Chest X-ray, AP view. Patient: 77 years old, sex F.
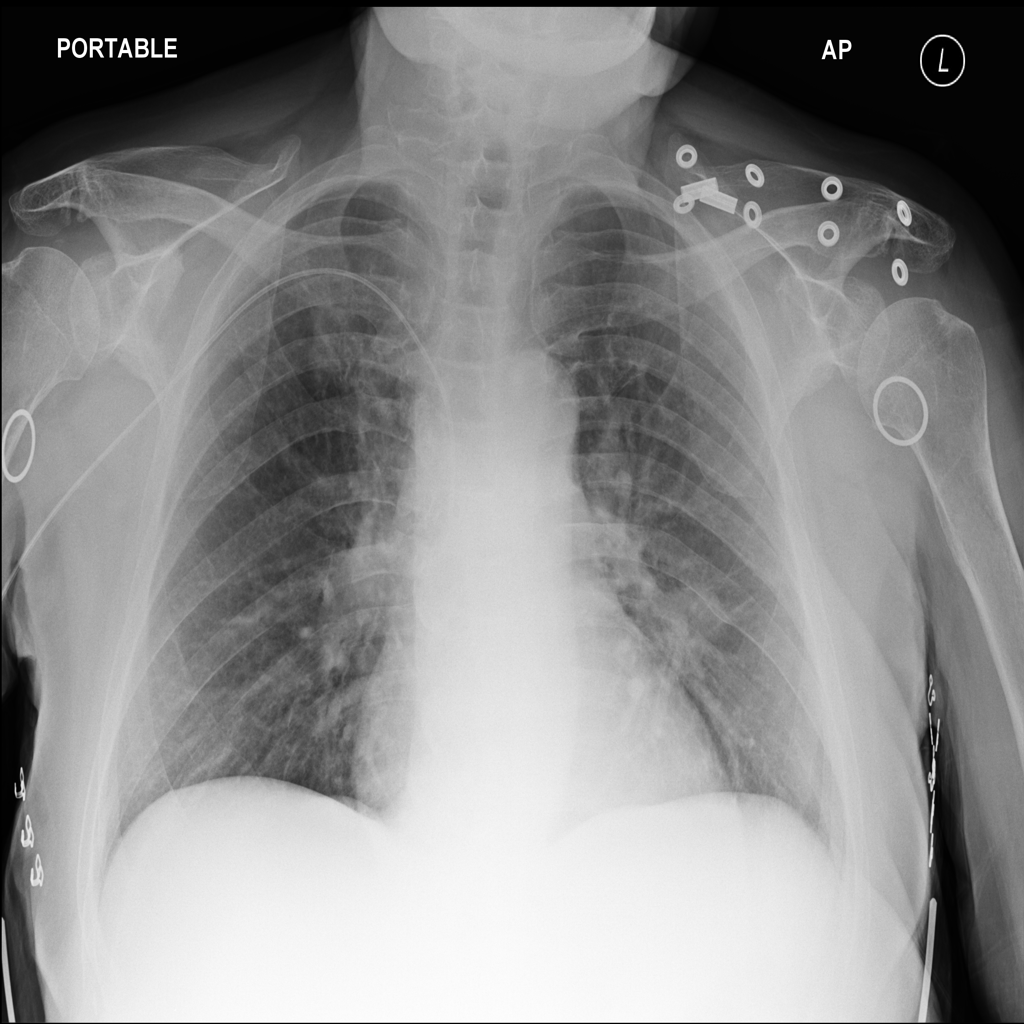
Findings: No Finding